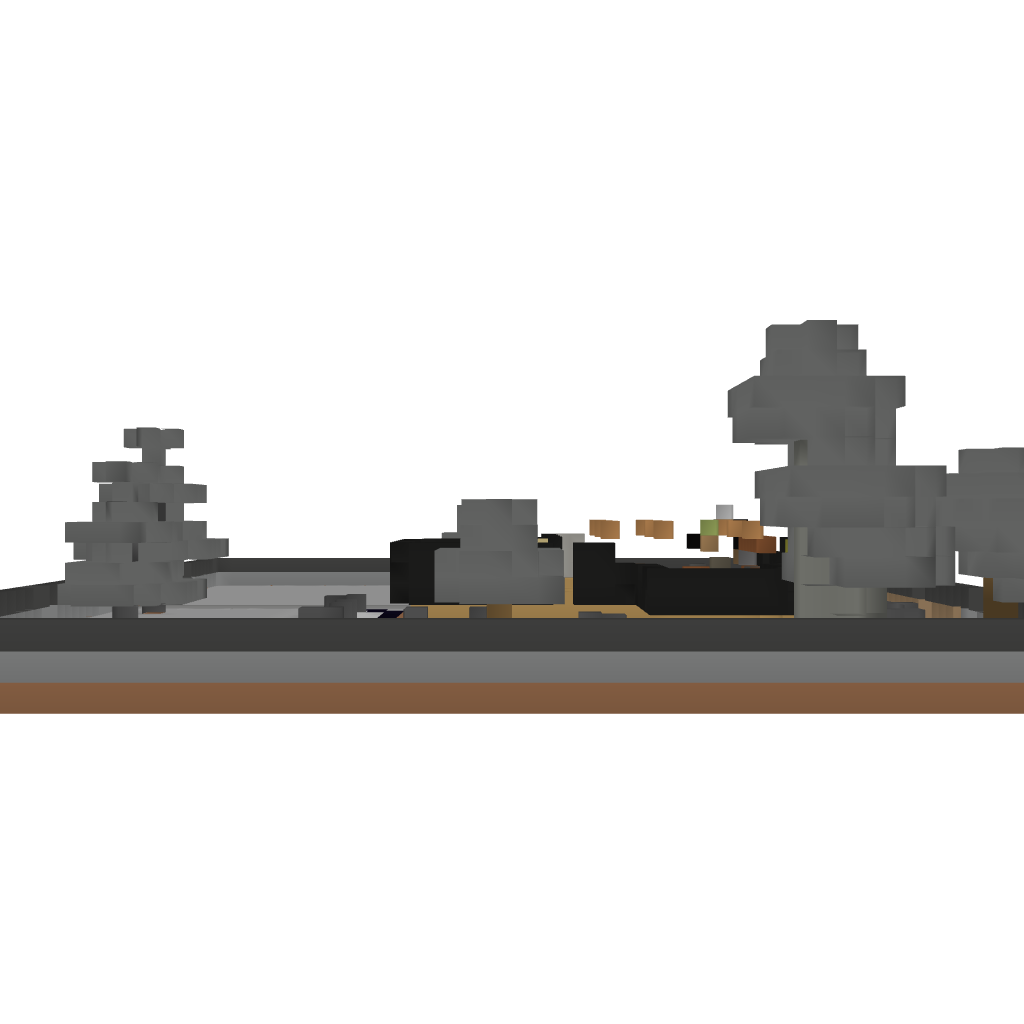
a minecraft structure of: modern home